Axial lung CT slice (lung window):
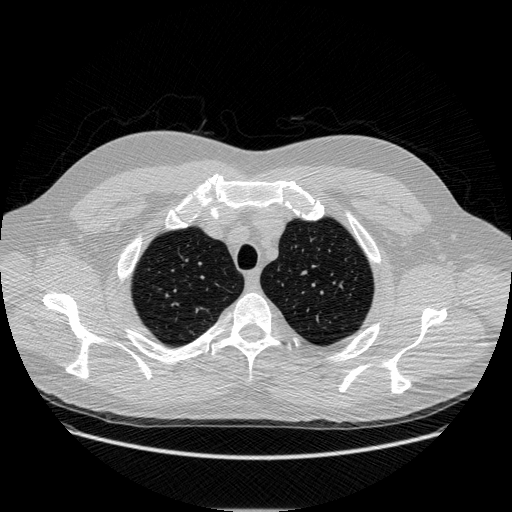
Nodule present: no